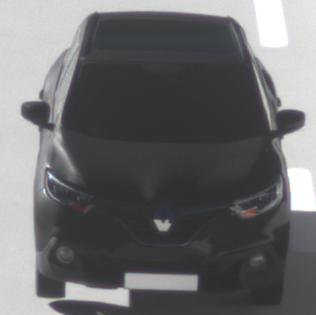
Make: Renault
Model: Kadjar ENERGY TCe 130
Detailed model: Kadjar
Model produced from: 2015/05
Model produced until: 2018/08
Doors: 5
Color: black
Road condition: dry road
Daytime: morning or afternoon
Contrast: high contrast